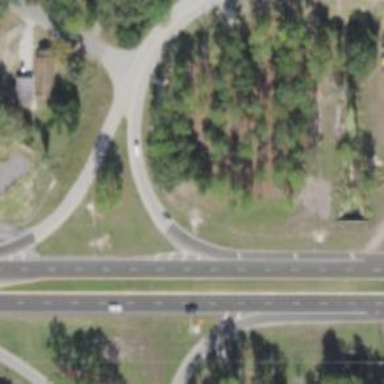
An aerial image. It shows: Trunk link highway.